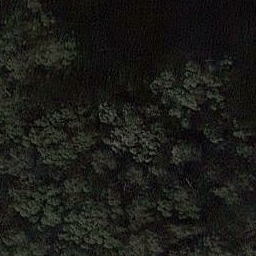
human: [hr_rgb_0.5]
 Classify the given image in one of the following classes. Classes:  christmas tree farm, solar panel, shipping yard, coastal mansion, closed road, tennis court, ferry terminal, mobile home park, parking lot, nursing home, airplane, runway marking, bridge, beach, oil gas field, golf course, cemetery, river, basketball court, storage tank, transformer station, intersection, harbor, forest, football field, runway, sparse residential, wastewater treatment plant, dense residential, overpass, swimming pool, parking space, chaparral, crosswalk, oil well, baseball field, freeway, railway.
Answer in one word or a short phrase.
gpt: forest